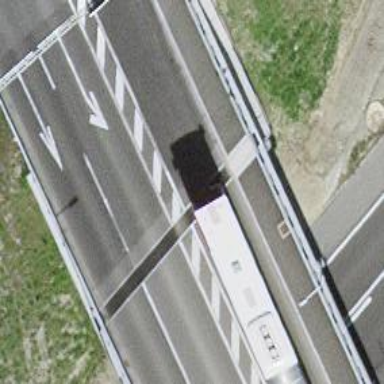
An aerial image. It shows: Secondary road bridge with trolley wire for electric vehicles.